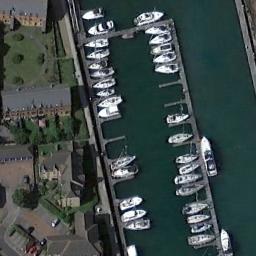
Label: harbor